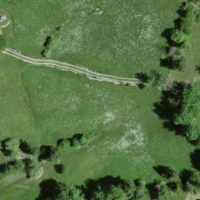
EUNIS habitat code: 24
Species observed at this site:
Convolvulus arvensis
Sorbus aucuparia